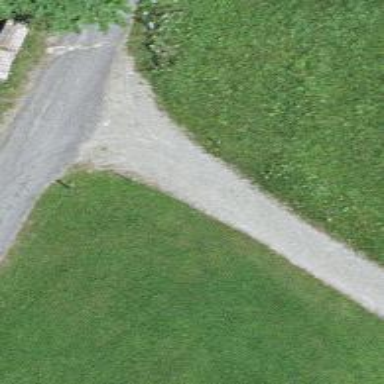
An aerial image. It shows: Emergency access point on the road.